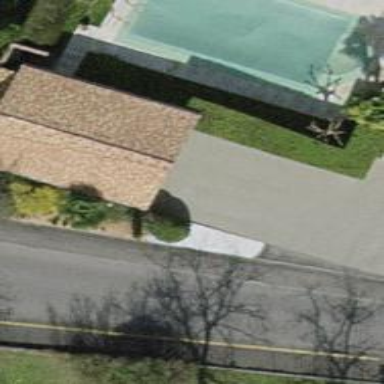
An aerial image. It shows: Garage.